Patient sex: M
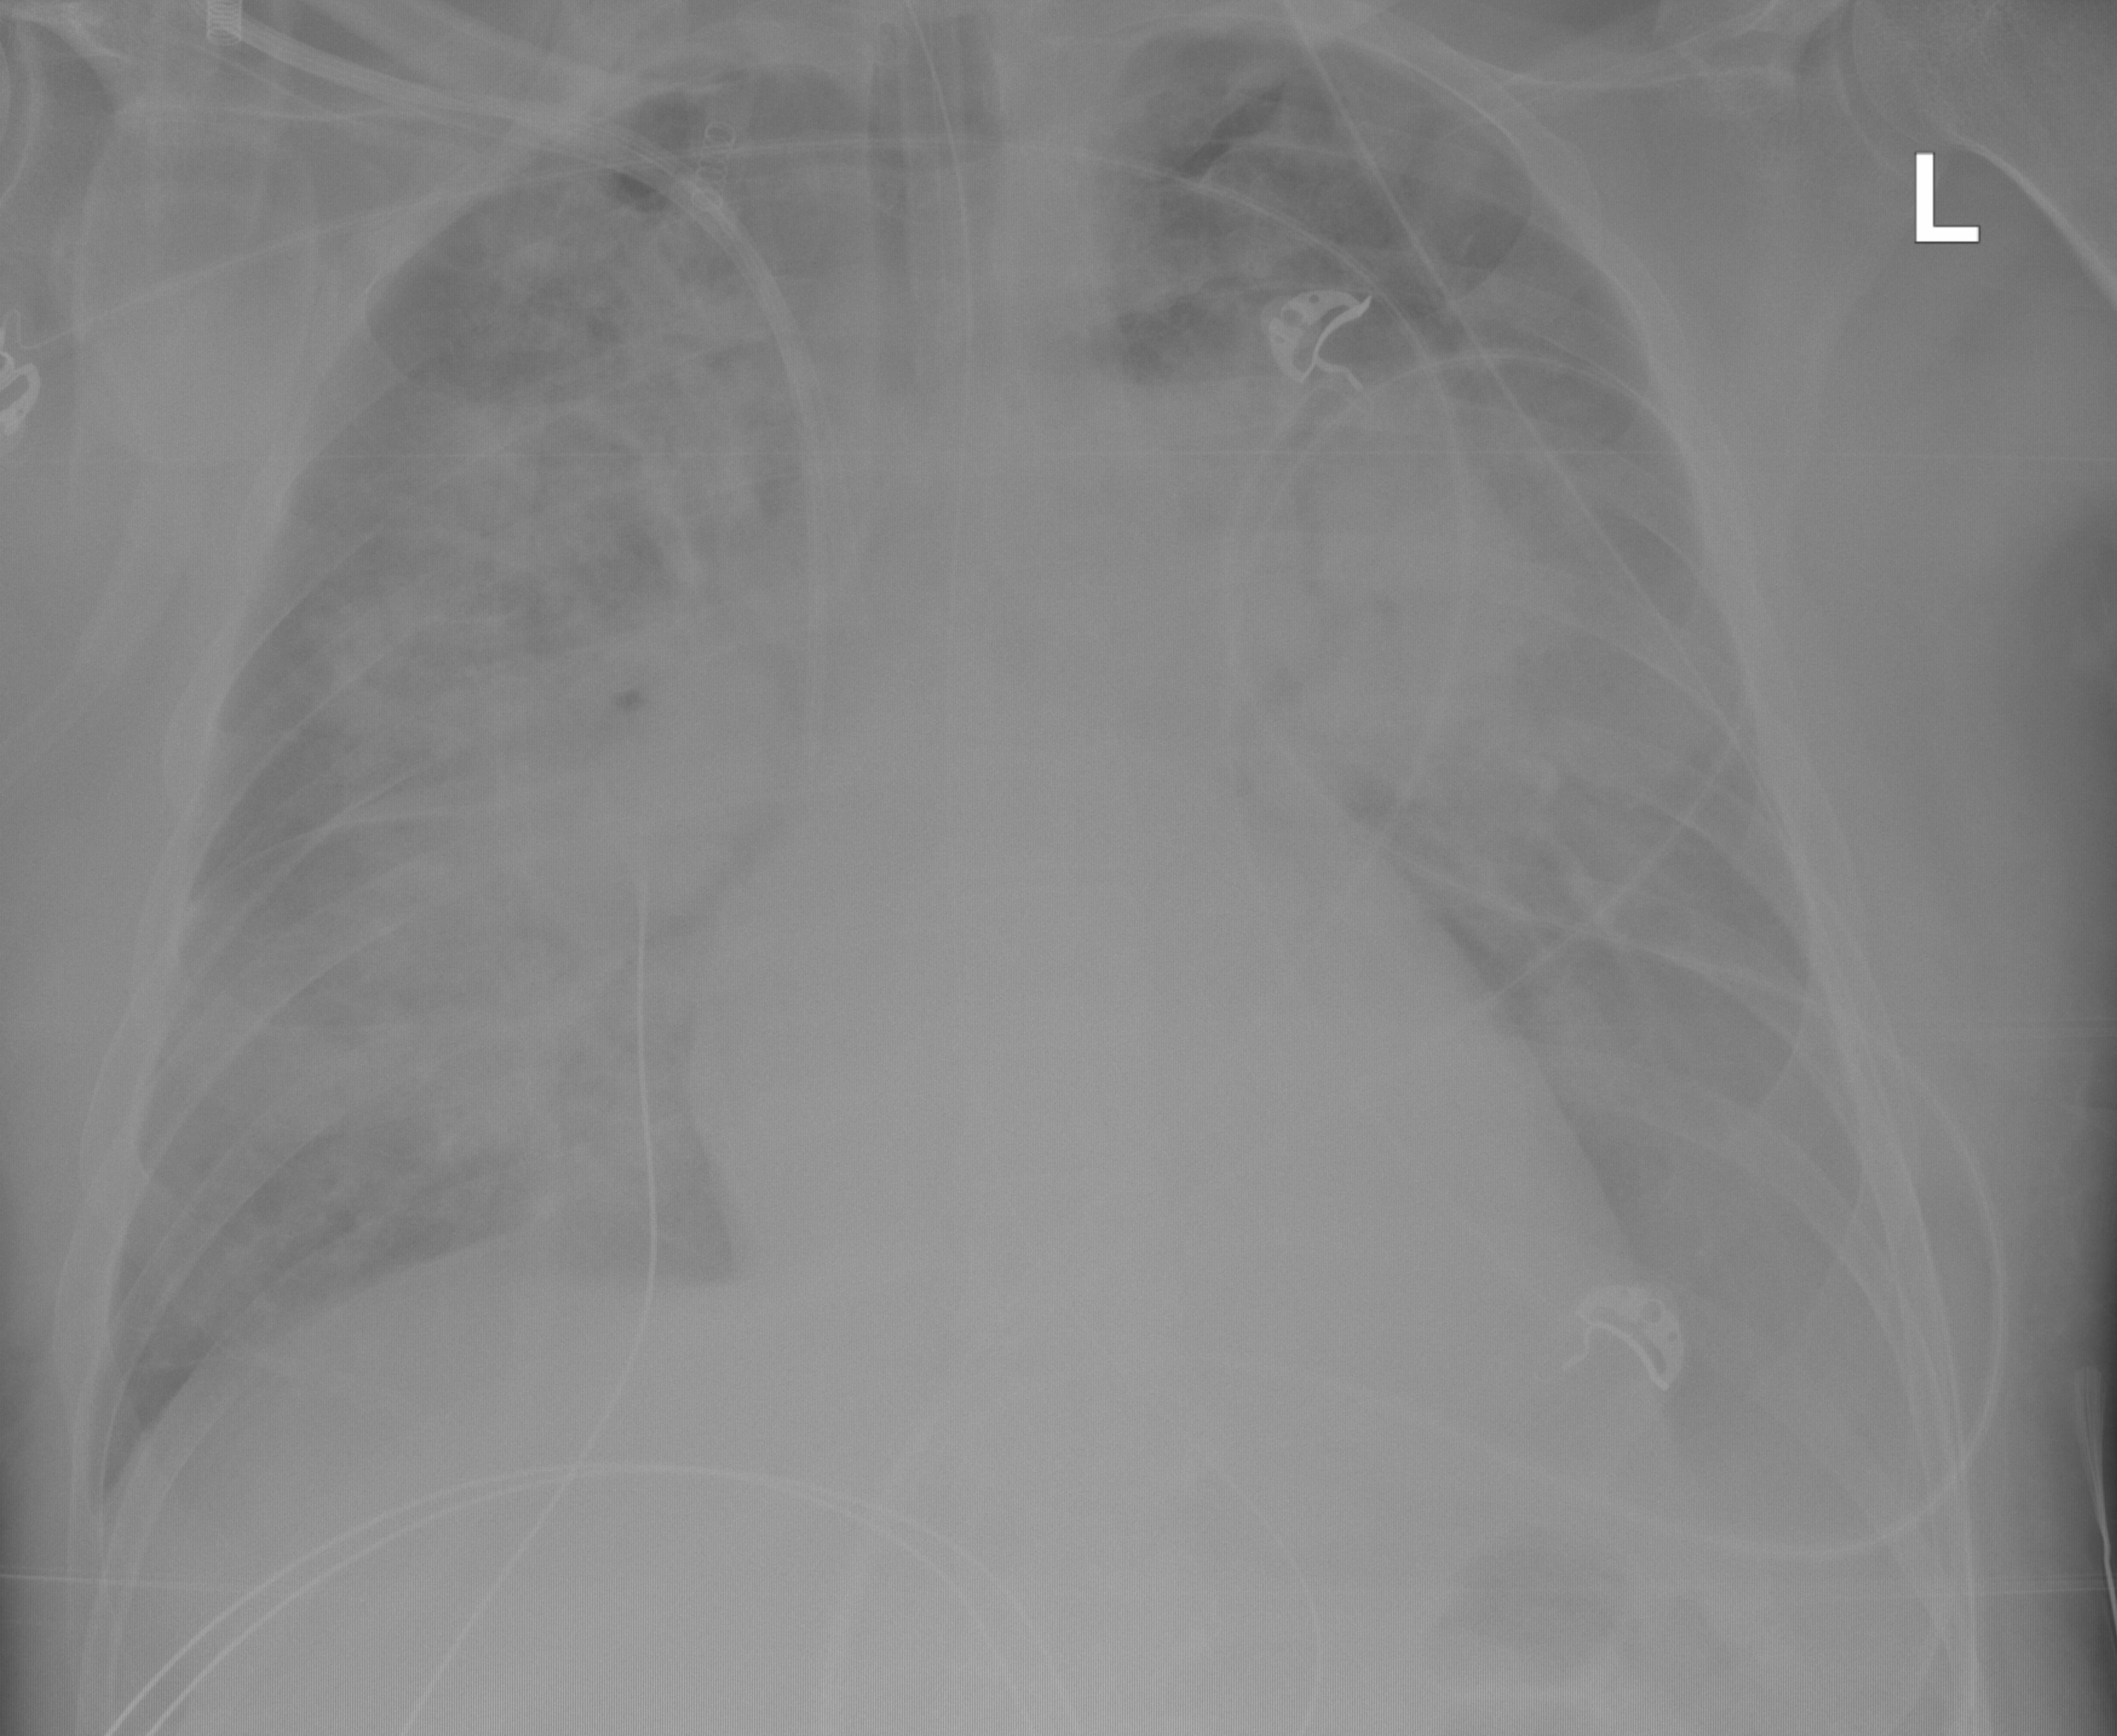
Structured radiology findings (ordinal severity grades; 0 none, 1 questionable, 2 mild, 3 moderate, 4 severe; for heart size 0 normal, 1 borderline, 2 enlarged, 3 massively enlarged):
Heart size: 0
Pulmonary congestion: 4
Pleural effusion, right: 0
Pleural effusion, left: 3
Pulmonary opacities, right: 4
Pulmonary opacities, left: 4
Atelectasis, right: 4
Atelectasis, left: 4